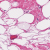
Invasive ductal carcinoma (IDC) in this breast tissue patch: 0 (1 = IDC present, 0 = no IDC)